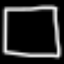
Label: square